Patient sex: M
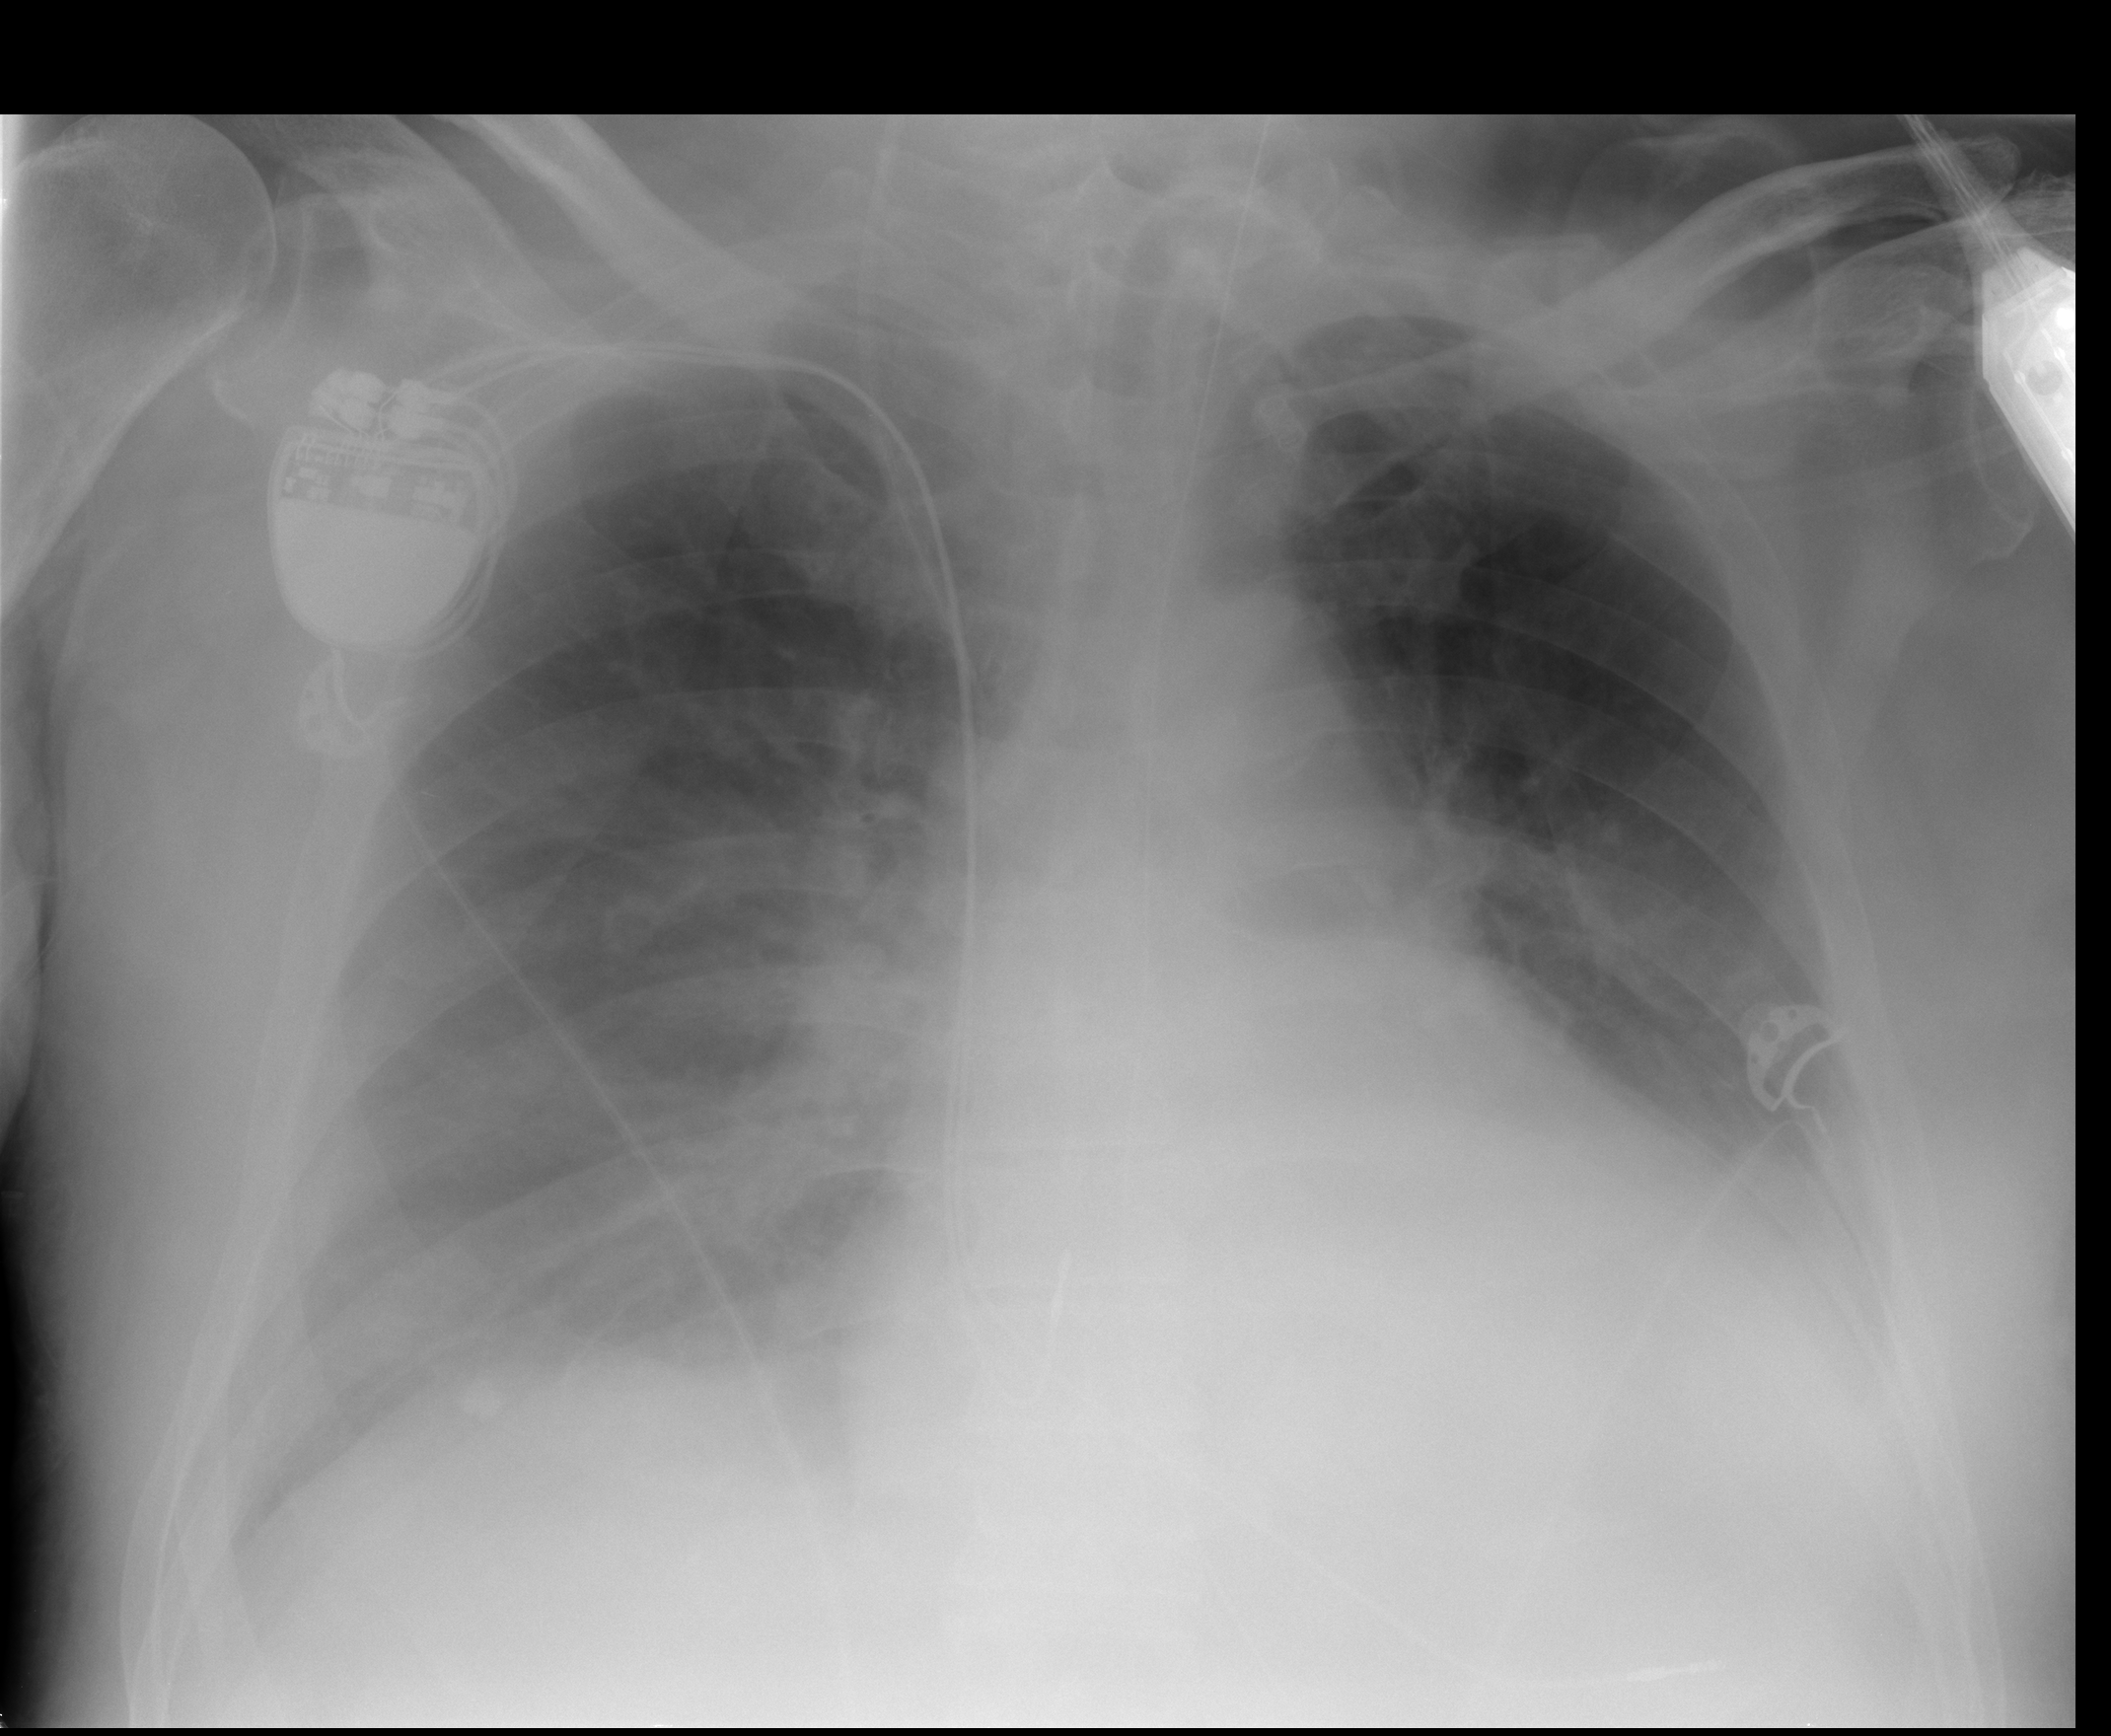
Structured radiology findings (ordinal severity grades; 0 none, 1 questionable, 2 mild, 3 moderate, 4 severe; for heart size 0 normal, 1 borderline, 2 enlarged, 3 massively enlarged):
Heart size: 2
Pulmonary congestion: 2
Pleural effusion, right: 2
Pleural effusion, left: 2
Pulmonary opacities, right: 2
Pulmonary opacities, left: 2
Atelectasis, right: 2
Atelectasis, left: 2